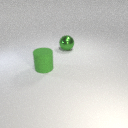
large green metal sphere behind large green rubber cylinder